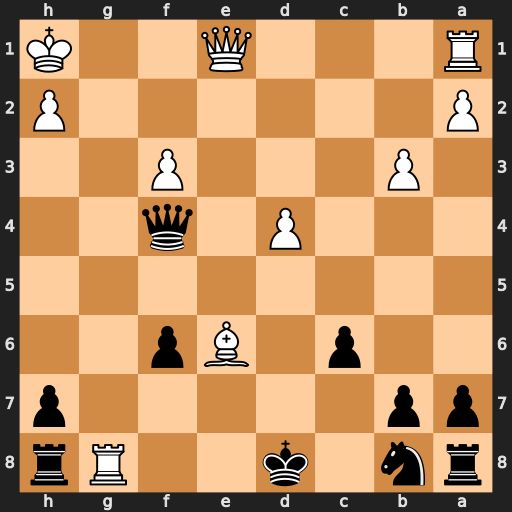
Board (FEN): rn1k2Rr/pp5p/2p1Bp2/8/3P1q2/1P3P2/P6P/R3Q2K
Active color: b
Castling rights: -
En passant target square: -
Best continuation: Rxg8 Bxg8 Qxf3+ Kg1 Qg4+